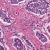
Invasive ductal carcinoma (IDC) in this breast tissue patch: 0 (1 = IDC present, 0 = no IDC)